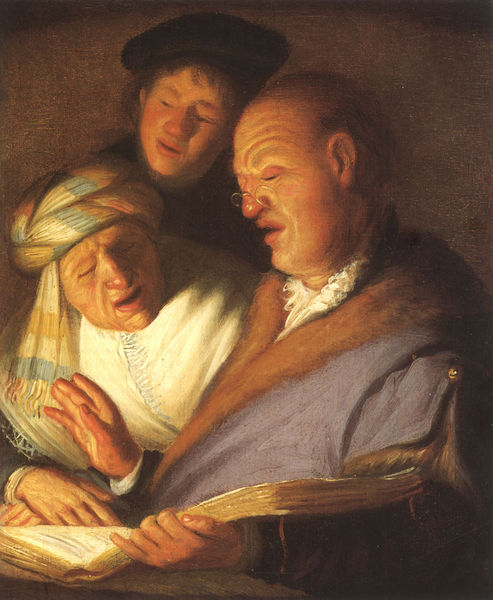
Titel: Die drei Sänger (Das Gehör)
Künstler: Harmensz van Rijn Rembrandt
Institution: Sammlung W. Baron von Dedem
Schlagwörter: blau, dunkel, gemälde, hand, kopf, mann, weiß, menschen, braun, hut, licht, mund, männer, nase, reden, ölbild, rot, tuch, kappe, mütze, alte, bibel, falten, geschichte, pelz, hände, gold, mantel, drei, familie, gesang, kinn, knopf, lippen, fell, schrift, lila, kopftuch, glatze, lesen, kerze, schaf, buch, brille, kneifer, zwicker, pelzkragen, leser, turban, zuhörer, lesende, gläubige, vorleser, lektüre, juden, thora, turman, 3, zzhörer